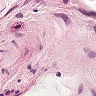
Metastatic tissue present: no